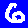
Digit: 6